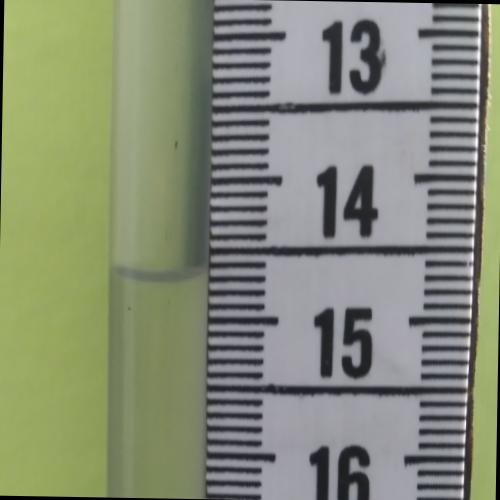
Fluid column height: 14.7 cm